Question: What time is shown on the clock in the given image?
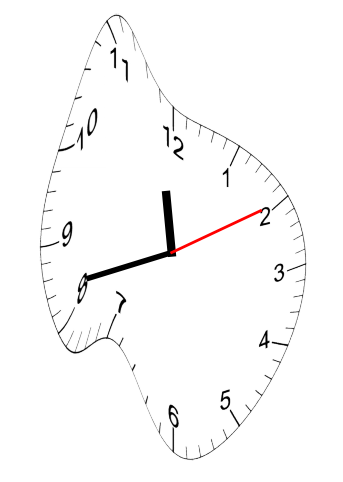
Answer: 11:42:10